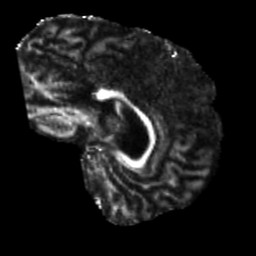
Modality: FA
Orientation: sagittal
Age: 41
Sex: male
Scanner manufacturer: siemens
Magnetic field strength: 3 T
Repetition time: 5.25 s
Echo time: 0.08 s